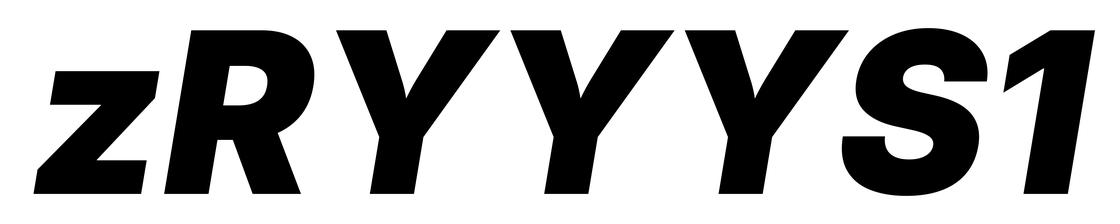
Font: Inter-Italic_Black_Italic